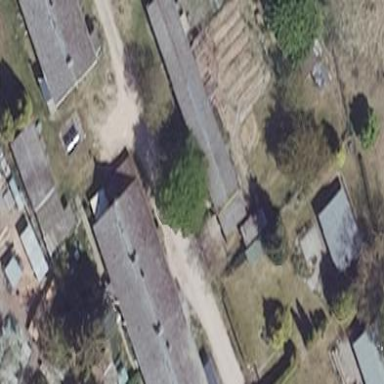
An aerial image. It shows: Shed.